Field crop: maize
Growth stage: 2
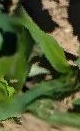
Species: maize